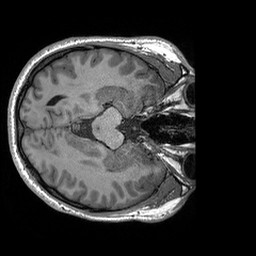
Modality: T1w
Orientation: axial
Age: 30
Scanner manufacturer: siemens
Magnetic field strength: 3 T
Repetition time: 2.3 s
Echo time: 0.00296 s